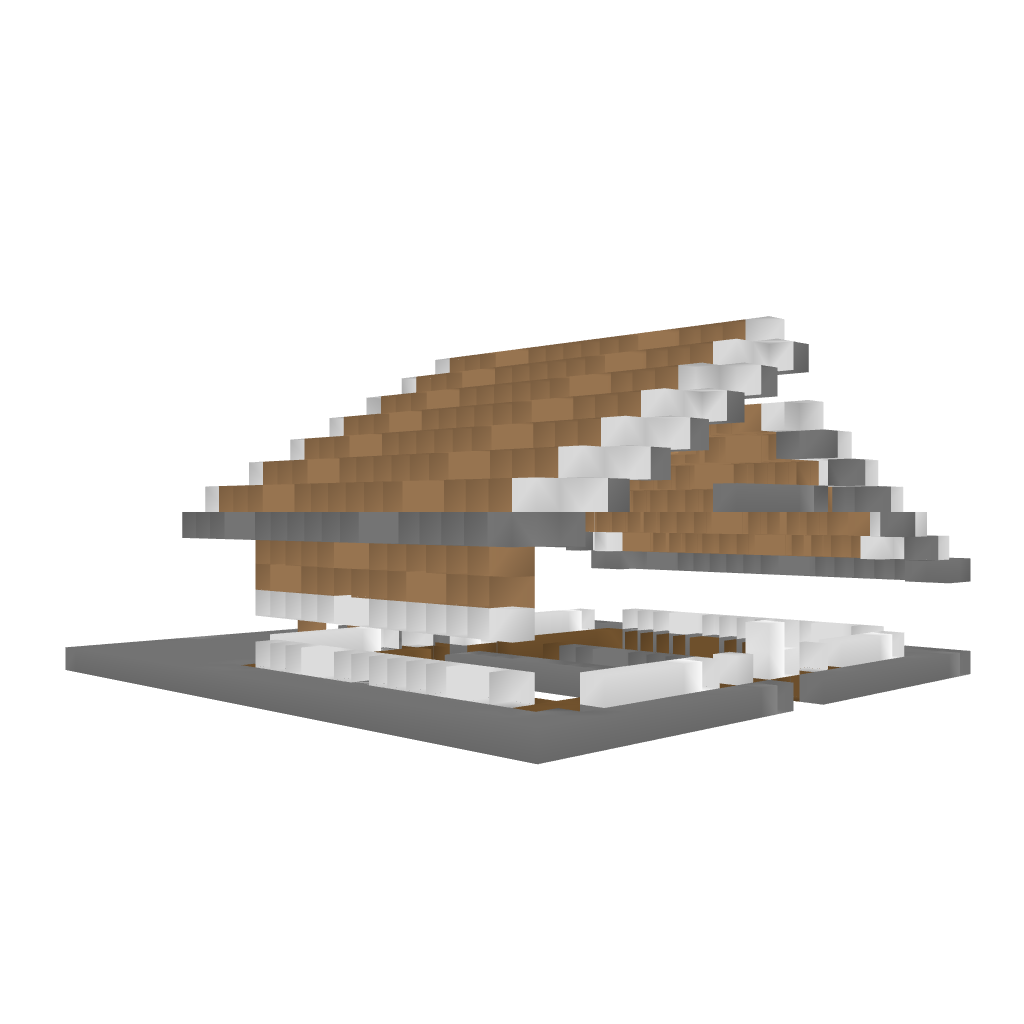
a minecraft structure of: little modern house bad low quality